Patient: sex F, age 67
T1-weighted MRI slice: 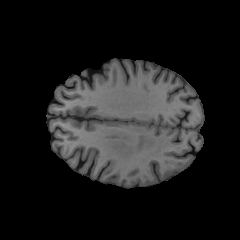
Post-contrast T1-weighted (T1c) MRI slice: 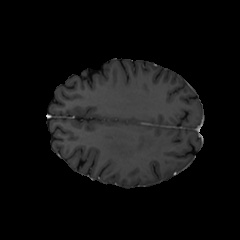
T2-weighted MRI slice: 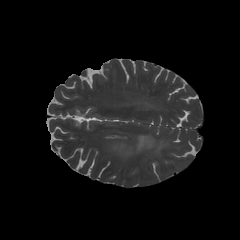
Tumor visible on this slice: yes
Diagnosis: Glioblastoma, IDH-wildtype
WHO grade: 4